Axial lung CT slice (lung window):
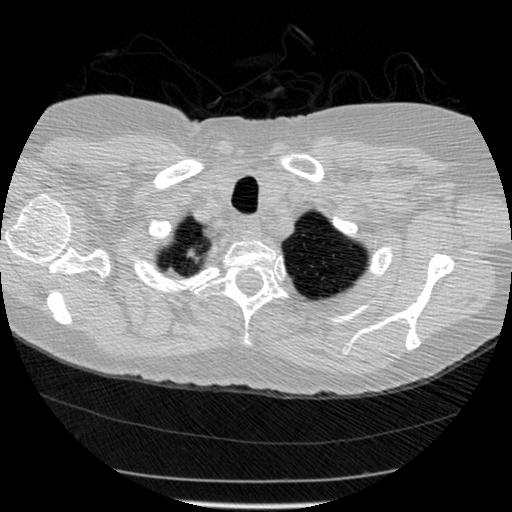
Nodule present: no